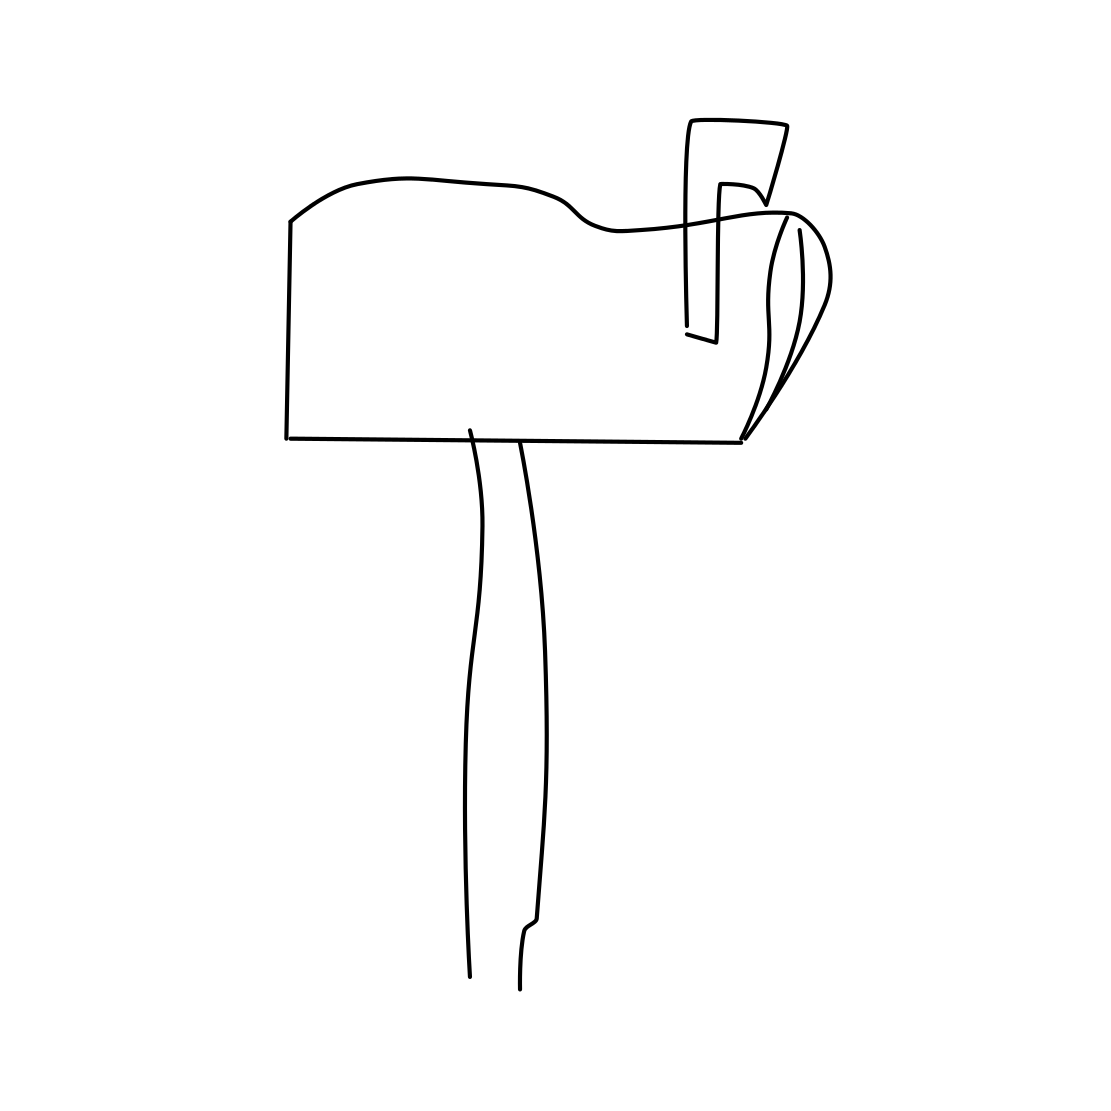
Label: mailbox